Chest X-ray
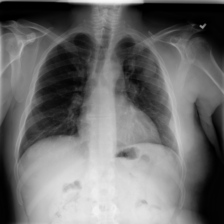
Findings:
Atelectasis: negative
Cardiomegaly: negative
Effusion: negative
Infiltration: negative
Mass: positive
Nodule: negative
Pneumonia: negative
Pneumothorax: negative
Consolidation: negative
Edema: negative
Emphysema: negative
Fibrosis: negative
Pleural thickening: negative
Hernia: negative